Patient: sex M, age 29
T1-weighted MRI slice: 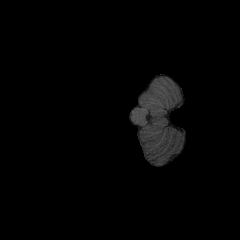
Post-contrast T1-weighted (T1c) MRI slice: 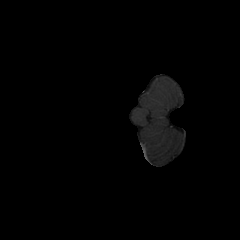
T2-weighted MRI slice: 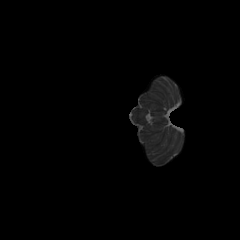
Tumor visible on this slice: no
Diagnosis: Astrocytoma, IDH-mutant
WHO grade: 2